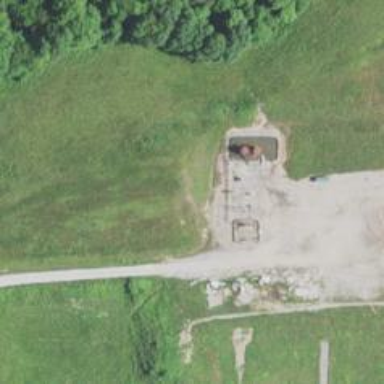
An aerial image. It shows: Storage tank that is man-made.